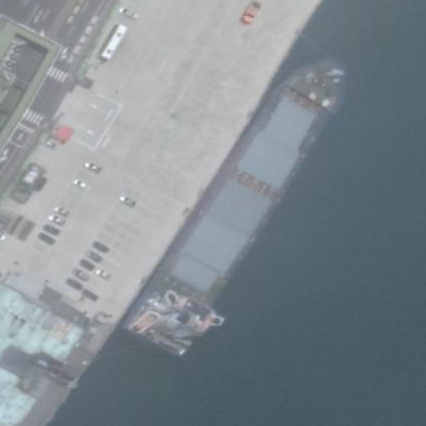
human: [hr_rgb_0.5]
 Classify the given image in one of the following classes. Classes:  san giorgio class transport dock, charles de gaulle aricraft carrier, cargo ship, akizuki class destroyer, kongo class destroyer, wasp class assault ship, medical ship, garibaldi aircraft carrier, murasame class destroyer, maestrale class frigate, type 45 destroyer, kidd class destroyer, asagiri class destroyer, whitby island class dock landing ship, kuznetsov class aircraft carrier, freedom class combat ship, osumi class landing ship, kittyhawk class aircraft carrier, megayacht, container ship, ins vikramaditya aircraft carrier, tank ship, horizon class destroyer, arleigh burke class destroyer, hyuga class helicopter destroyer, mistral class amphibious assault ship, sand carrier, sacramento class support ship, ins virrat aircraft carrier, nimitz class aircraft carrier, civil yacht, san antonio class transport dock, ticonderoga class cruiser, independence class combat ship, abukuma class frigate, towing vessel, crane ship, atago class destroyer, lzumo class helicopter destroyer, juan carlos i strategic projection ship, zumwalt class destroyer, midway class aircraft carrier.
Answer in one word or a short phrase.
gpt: Cargo ship